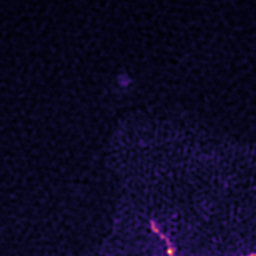
Label: Super-resolution ER image